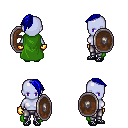
a pixel art fantasy rpg character, female body template, dark elf, purple skin, green cape, metal pants, blue long mohawk hairstyle, gold gloves, ghillies, shield, four views (front, back, left, right), 2x2 character sprite sheet, small pixel art, hard edges, no anti-aliasing